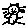
Label: cat